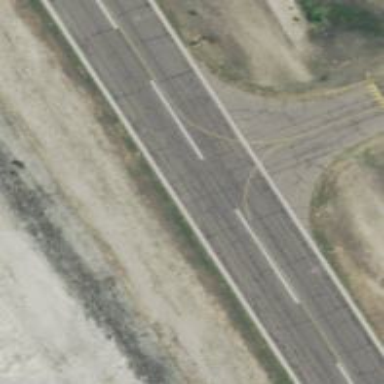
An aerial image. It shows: Image of taxiway at airport.